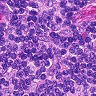
Metastatic tissue present: no